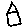
Label: house